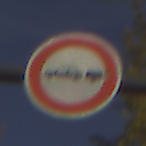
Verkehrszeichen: VerbotPersonenkraftwagenMitAnhaenger
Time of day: SunriseSunset
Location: Outdoor (Urban)
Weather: PartlyCloudy
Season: Autumn
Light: Natural